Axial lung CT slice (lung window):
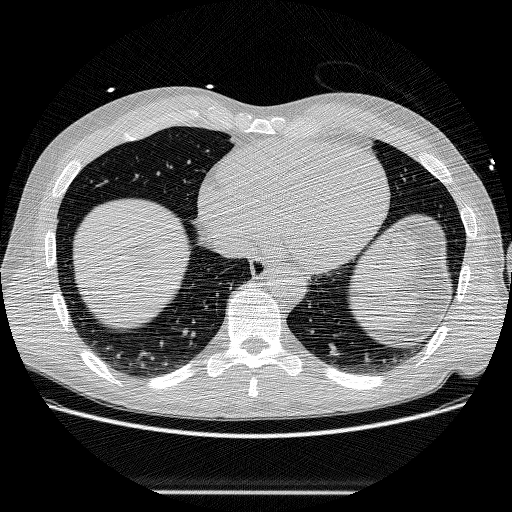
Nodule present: no